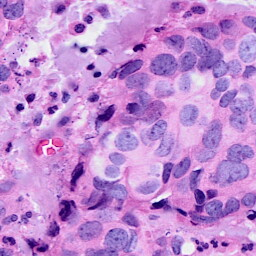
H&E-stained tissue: Breast